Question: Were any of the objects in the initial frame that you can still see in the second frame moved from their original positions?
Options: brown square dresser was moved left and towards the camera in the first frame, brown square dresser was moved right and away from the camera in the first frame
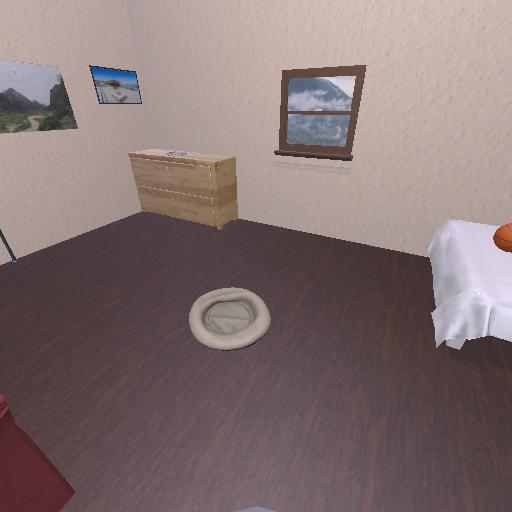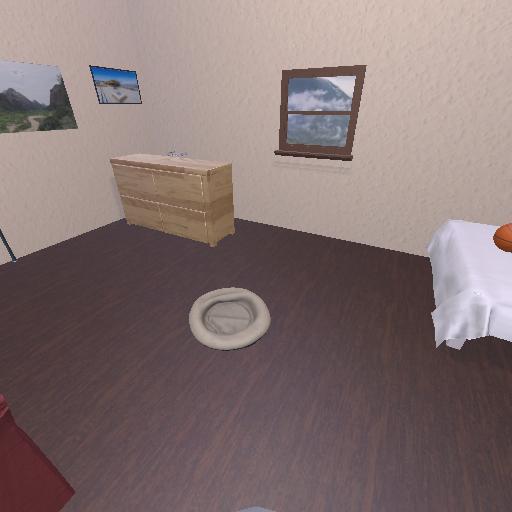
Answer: brown square dresser was moved left and towards the camera in the first frame